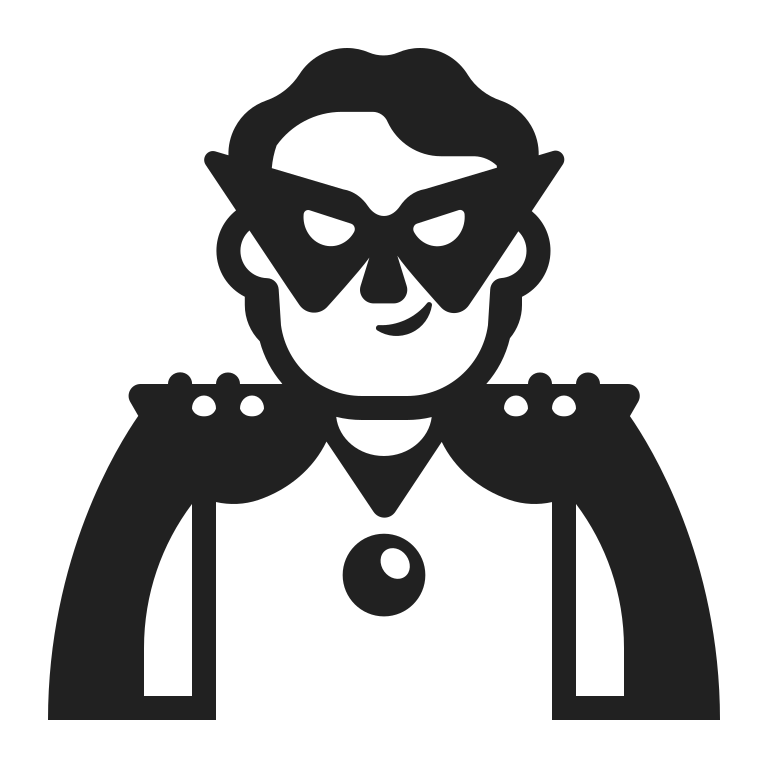
person supervillain high contrast default